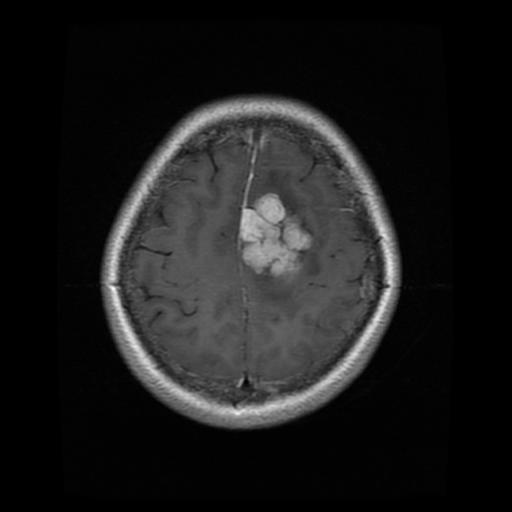
Label: meningioma